Field crop: maize
Growth stage: 2
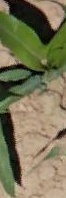
Species: maize